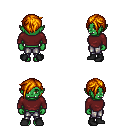
a pixel art fantasy rpg character, female body template, orc, green skin, maroon long-sleeve shirt, metal pants, dark blonde pixie cut hairstyle, black shoes, four views (front, back, left, right), 2x2 character sprite sheet, small pixel art, hard edges, no anti-aliasing